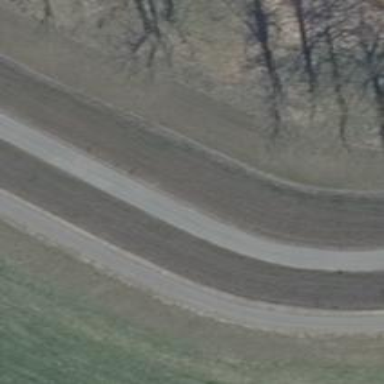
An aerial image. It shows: Asphalt track with grade 1 tracktype.